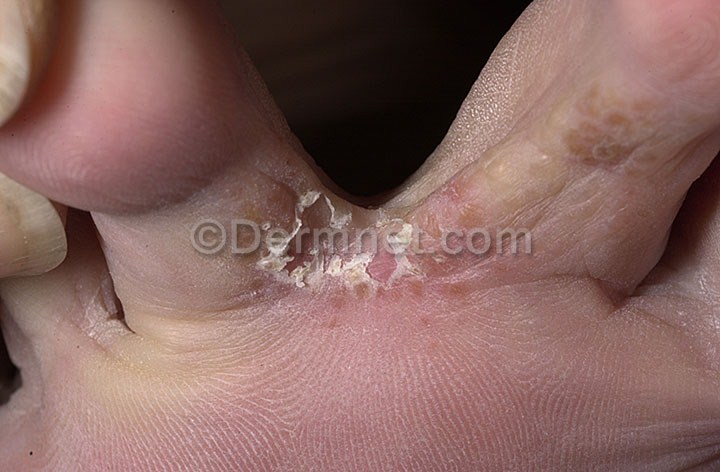
Disease: Tinea Ringworm Candidiasis and other Fungal Infections